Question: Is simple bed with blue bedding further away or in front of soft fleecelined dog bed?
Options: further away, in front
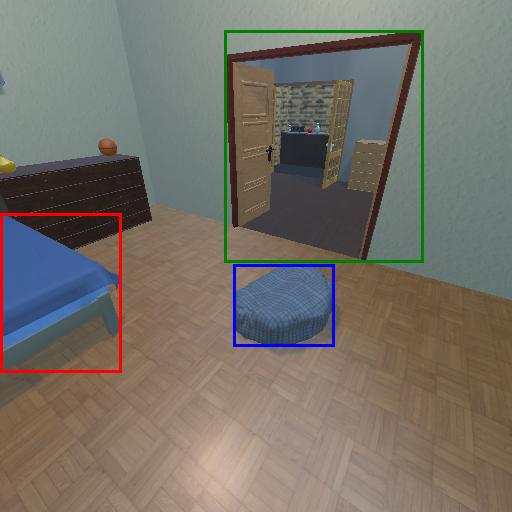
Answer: further away